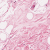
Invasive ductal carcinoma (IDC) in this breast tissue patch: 0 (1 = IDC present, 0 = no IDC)